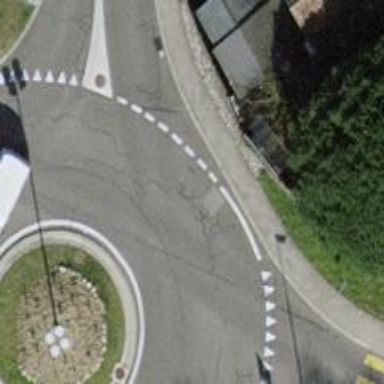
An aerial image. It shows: Secondary road made of asphalt leading to roundabout.